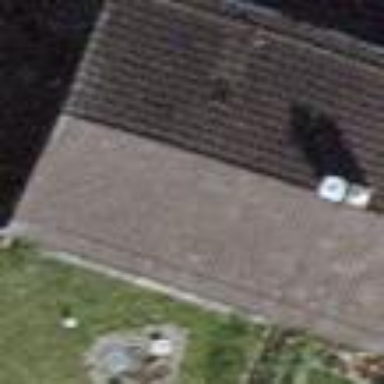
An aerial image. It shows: Building with tiled roof.